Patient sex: M
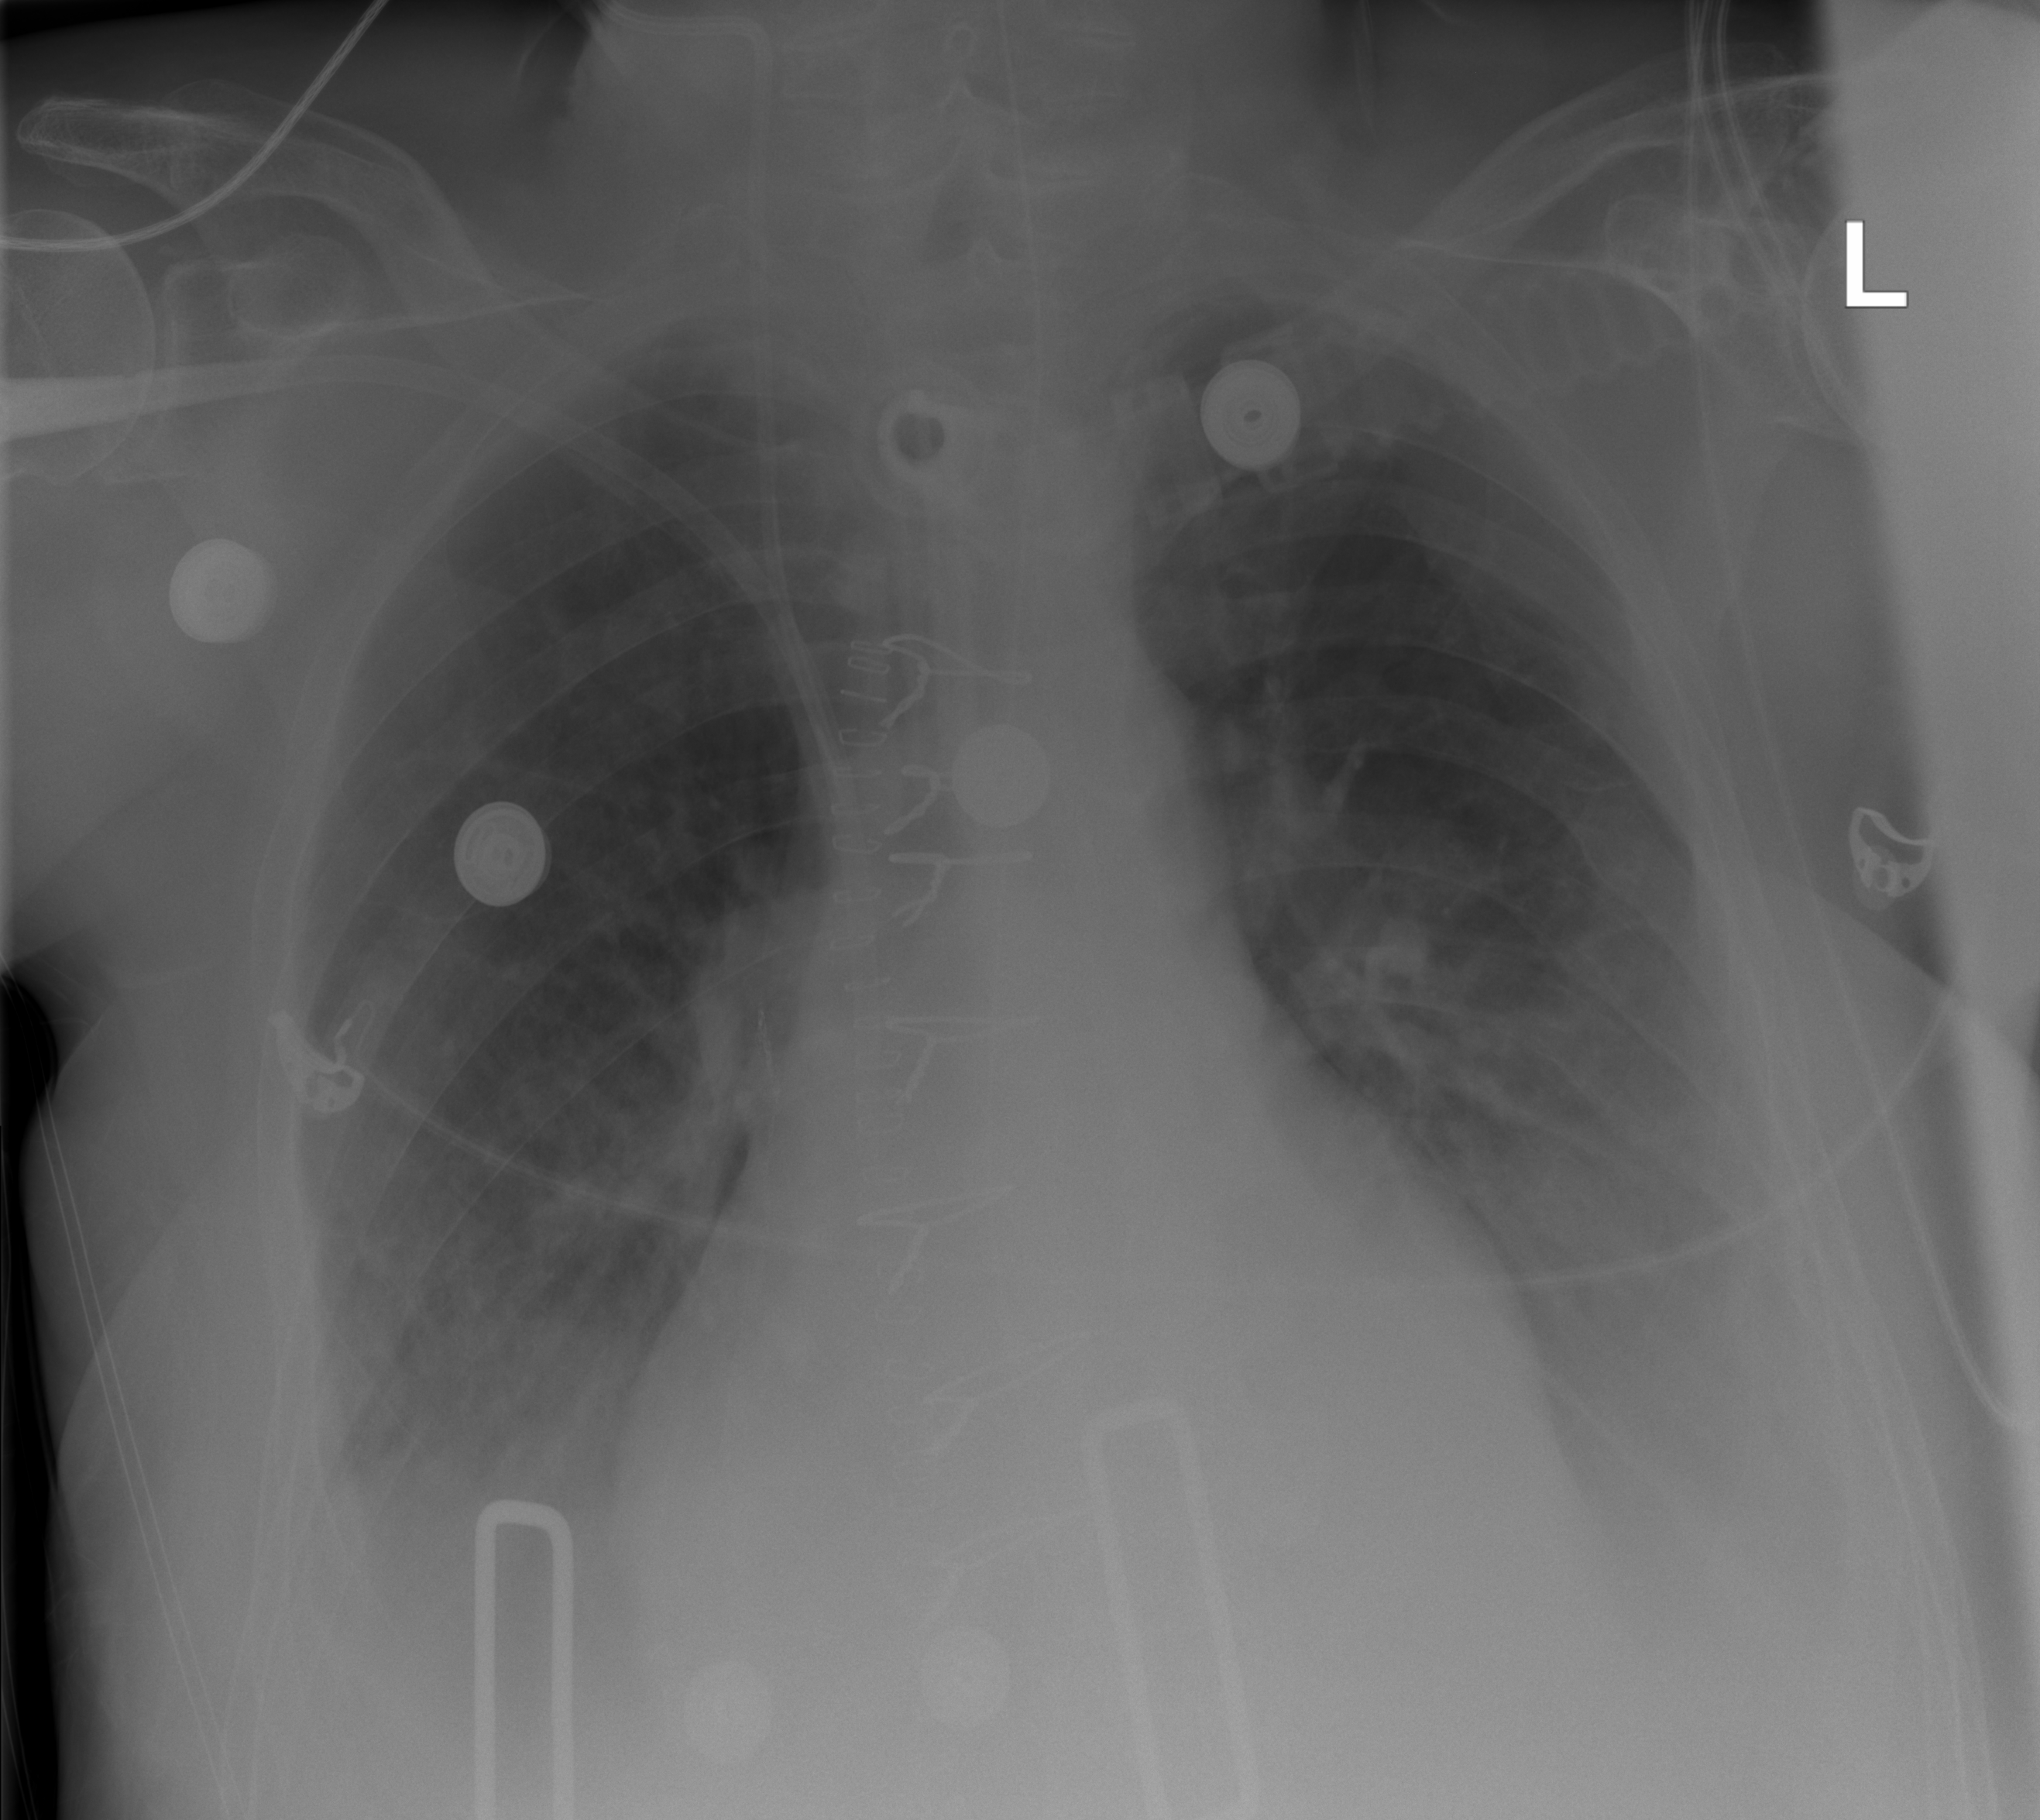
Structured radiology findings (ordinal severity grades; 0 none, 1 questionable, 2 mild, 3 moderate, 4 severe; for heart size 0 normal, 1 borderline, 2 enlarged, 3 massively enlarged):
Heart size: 2
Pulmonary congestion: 2
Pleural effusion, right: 2
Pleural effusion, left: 2
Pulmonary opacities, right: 2
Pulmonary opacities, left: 2
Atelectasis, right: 2
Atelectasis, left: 2